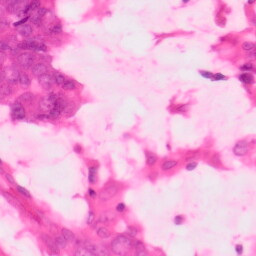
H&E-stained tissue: Colon